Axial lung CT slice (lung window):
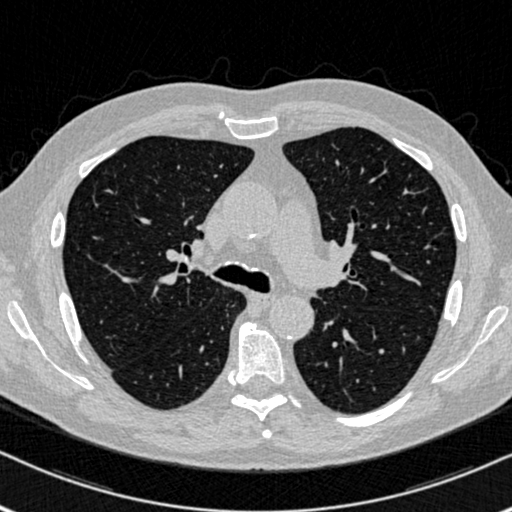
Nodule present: no